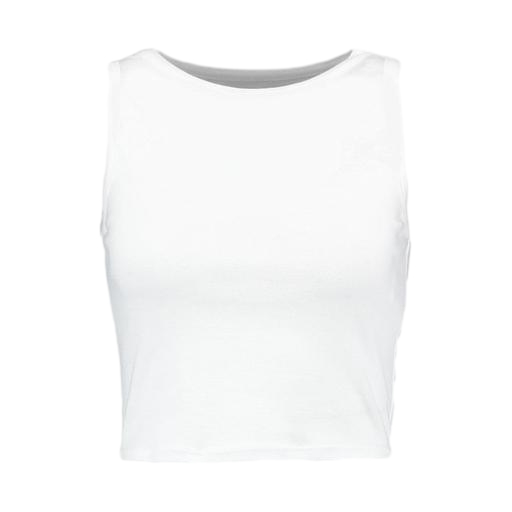
white cropped tank top, white scoop neck crop top, white crop tank, white background